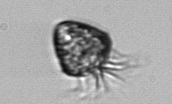
Label: Ciliophora